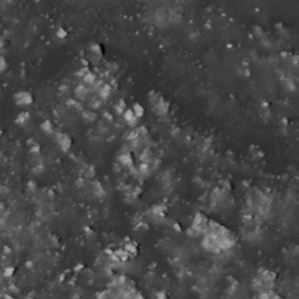
Label: non_frost